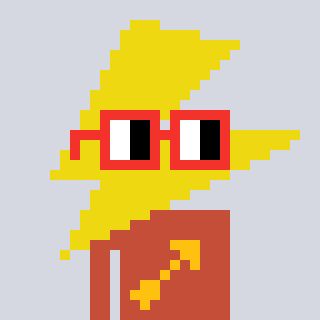
a pixel art character with square red glasses, a lightning bolt-shaped head and a rust-colored body on a cool background